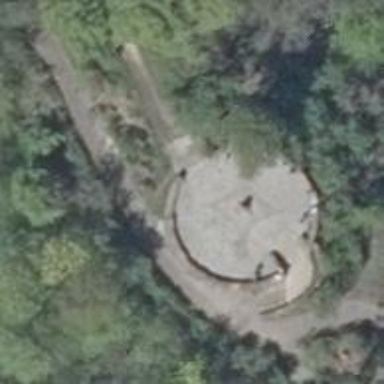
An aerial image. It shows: Memorial stele with historic significance.